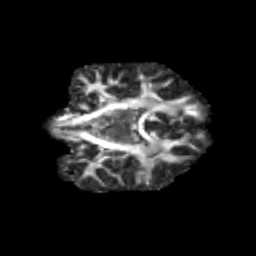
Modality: FA
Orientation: coronal
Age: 14
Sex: female
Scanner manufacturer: siemens
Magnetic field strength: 3 T
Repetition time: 3.8 s
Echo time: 0.07 s